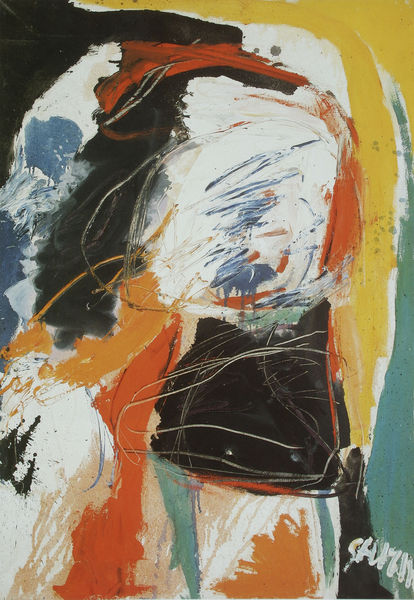
Künstler: Helmut Sturm
Institution: Privatsammlung
Schlagwörter: blau, gemälde, weiß, gelb, grün, komposition, bewegung, bunt, frau, grau, hut, orange, schwarz, straße, türkis, ölbild, rot, beige, expressionismus, flächig, hochformat, malerei, band, gesicht, mensch, bild, portrait, signatur, öl, felder, figur, rosa, chaos, farbig, schrift, moderne, abstrakt, farben, fläche, flächen, modern, farbe, formen, linien, signiert, sturm, wild, zeitgenössisch, streifen, taubenblau, striche, abstraktion, collage, rechtecke, bögen, linie, farbflächen, buchstaben, strich, dynamik, macke, fleck, flecken, quadrate, verwischt, dynamisch, expressiv, lebhaft, spritzer, vierecke, kratzer, gespritzt, zweidimensional, postmoderne, spachtel, emotion, mist, aktion, gekritzel, abstrakter expressionismus, firgur, amerikanisch, pollock, twombly, kritzel, impulsiv, bewegung chaos, gelbr, lkinien, schrill, twobly